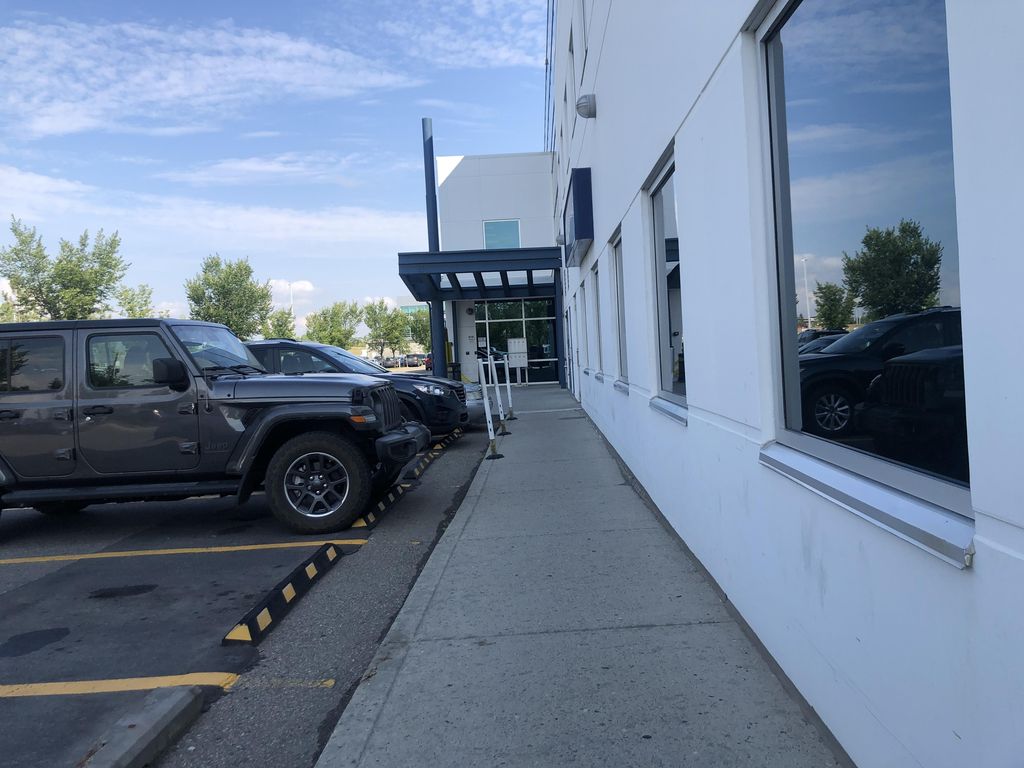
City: calgary